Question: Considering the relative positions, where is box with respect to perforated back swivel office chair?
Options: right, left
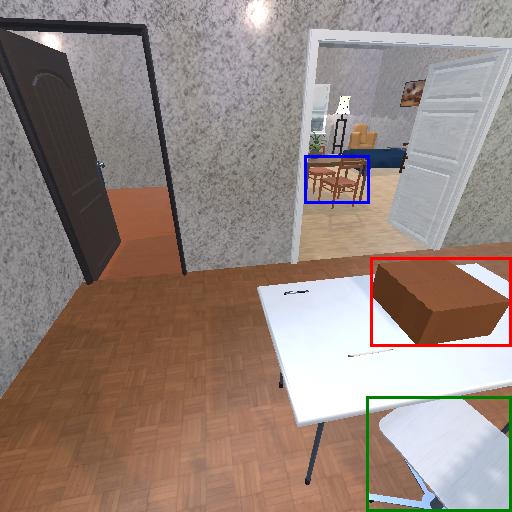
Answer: right